Question: I am trying to extract parameter types from a 'java.lang.reflect.Constructor<T>' object, by using the 'getParameterTypes()' method
The constructor looks like this :
'''
public SearchParameters(boolean doStaticBoosting, boolean doRewrites, boolean doCatalogsFacet, long userId,
Filter catalogsFilter, boolean doCatalogsFilterTypeFacet, boolean doSocialBoosting,
long[] categoryFilteringId)
'''
Now when I invoke this method what I get the following paramter types :

As you see the last Class parameter is really messed up and defined as
> class [J
where in fact I want it to be an 'long[].class'. I need to reconstruct this object later , and of course I cant do that based only on that parameter info I got.
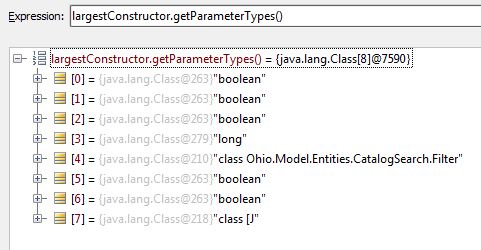
Answer: That's not messed up at all. That's just the string representation of 'long[].class':
'''
System.out.println(long[].class); // class [J
'''
Unless you really to keep the string representation somehow, you should just keep hold of the value as a 'Class<?>' and all should be well.